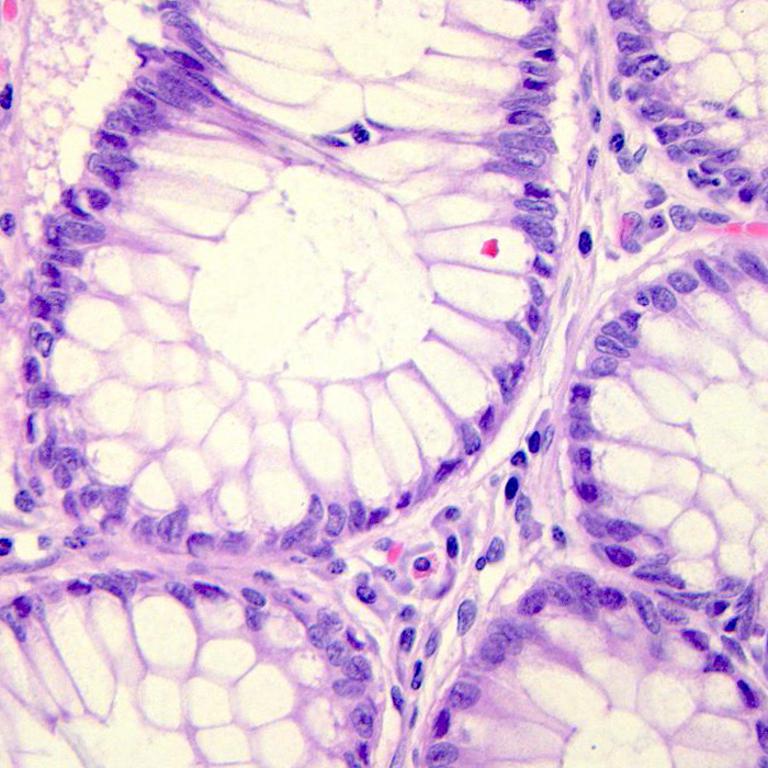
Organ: colon
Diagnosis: benign